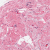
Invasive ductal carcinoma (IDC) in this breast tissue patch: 0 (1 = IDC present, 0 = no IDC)